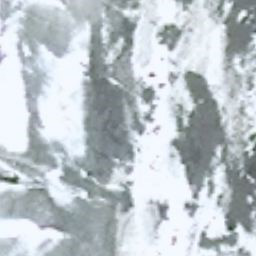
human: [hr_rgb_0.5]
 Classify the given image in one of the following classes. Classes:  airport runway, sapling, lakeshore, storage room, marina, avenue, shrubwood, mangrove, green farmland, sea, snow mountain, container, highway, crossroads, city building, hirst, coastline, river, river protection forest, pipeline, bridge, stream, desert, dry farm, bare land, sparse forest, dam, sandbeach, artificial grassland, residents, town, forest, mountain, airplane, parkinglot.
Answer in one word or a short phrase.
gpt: snow mountain